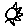
Label: sun